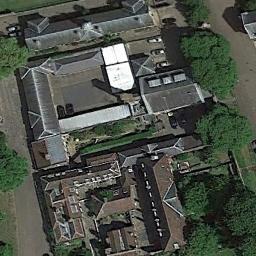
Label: palace